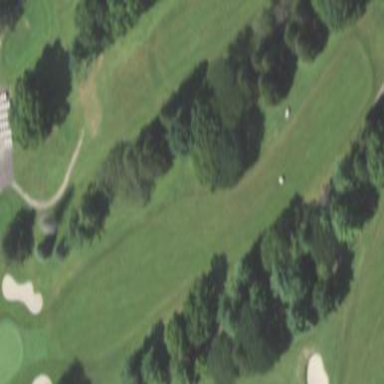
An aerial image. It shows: Golf fairway surrounded by grass.